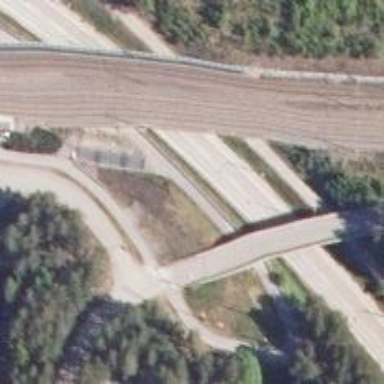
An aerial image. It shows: Bridge carrying railway with continuous electrified contact lines.